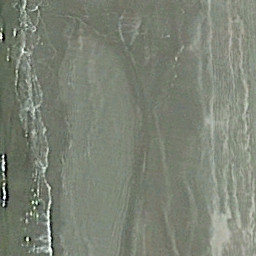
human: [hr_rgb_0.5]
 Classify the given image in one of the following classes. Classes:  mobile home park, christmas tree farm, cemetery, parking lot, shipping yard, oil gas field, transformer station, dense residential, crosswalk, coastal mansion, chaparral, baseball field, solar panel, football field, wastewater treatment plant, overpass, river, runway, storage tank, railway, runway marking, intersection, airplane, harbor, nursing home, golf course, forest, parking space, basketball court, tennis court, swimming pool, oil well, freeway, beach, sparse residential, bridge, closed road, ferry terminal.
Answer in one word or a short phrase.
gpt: beach